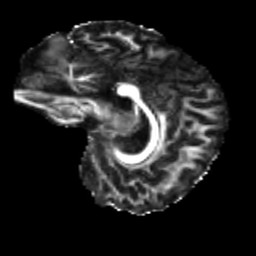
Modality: FA
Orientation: sagittal
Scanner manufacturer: siemens
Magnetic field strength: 3 T
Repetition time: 4 s
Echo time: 0.0594 s